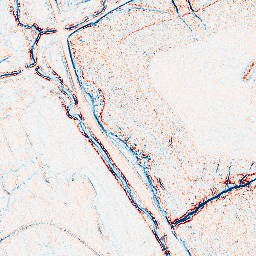
Category: edge_preserving
Decomposition family: bilateral
Decomposition parameters: d: 5
sigma_color: 150
sigma_space: 50
Upsampling method: lanczos
Upsampling parameters: scale: 2
Upsampling scale: 2